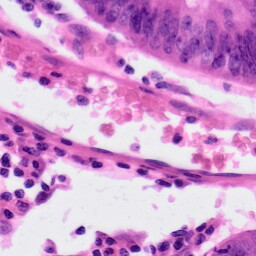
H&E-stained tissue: Colon